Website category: phone
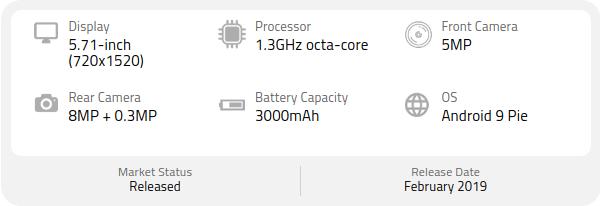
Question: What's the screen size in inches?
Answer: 5.71-inch

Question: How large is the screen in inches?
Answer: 5.71-inch

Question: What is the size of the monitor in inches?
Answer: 5.71-inch

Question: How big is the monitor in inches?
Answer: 5.71-inch

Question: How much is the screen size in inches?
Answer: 5.71-inch

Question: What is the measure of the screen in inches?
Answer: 5.71-inch

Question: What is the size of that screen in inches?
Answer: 5.71-inch

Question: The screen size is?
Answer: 5.71-inch

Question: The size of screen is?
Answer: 5.71-inch

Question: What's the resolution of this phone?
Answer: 720x1520

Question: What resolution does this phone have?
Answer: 720x1520

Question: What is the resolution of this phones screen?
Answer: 720x1520

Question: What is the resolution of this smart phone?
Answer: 720x1520

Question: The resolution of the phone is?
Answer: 720x1520

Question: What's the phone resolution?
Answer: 720x1520

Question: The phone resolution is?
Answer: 720x1520

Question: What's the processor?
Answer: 1.3GHz octa-core

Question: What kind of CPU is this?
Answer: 1.3GHz octa-core

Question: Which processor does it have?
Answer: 1.3GHz octa-core

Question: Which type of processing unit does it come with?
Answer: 1.3GHz octa-core

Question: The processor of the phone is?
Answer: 1.3GHz octa-core

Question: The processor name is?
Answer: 1.3GHz octa-core

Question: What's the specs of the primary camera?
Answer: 8MP + 0.3MP

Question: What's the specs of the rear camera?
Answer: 8MP + 0.3MP

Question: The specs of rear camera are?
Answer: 8MP + 0.3MP

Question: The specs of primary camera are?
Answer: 8MP + 0.3MP

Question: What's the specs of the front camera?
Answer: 5MP

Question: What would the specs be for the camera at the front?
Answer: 5MP

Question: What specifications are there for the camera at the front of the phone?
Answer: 5MP

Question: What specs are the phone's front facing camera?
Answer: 5MP

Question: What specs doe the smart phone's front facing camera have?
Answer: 5MP

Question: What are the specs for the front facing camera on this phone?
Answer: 5MP

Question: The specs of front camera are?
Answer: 5MP

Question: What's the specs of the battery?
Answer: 3000mAh

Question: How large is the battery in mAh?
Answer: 3000mAh

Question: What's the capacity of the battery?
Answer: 3000mAh

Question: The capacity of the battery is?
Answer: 3000mAh

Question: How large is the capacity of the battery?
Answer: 3000mAh

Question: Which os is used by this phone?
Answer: Android 9 Pie

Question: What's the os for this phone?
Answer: Android 9 Pie

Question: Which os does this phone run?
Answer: Android 9 Pie

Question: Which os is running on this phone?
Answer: Android 9 Pie

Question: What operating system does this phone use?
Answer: Android 9 Pie

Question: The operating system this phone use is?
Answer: Android 9 Pie

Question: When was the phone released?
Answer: February 2019

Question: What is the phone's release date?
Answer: February 2019

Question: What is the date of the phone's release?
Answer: February 2019

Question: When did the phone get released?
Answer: February 2019

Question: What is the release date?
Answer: February 2019

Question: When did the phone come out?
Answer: February 2019

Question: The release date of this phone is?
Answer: February 2019